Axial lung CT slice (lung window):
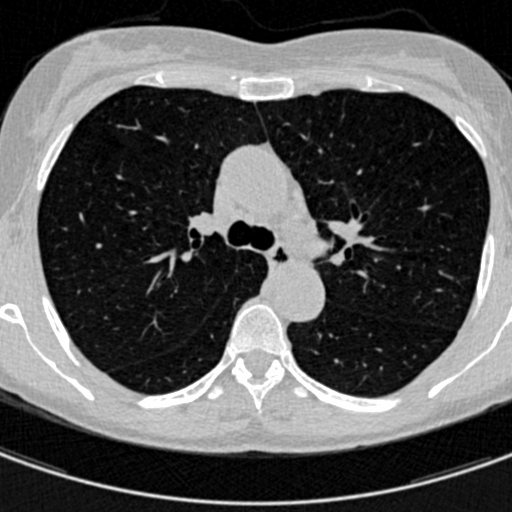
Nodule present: no